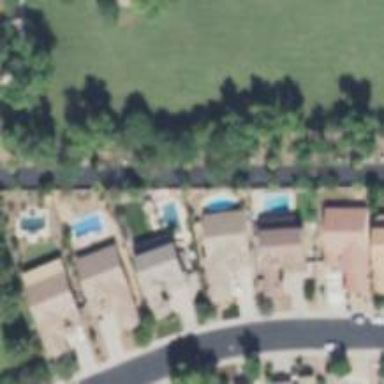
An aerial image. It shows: Swimming pool located in leisure land.